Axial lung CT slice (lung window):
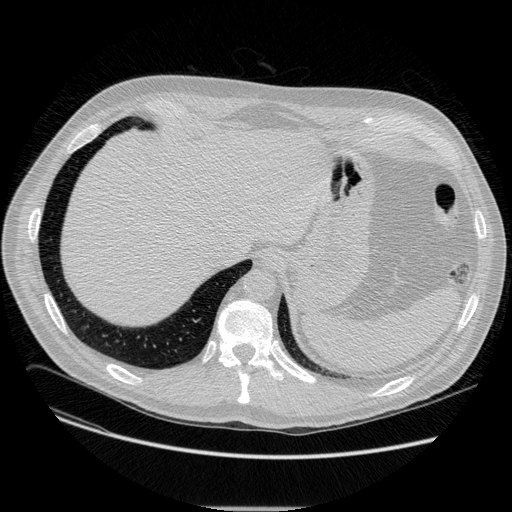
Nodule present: no